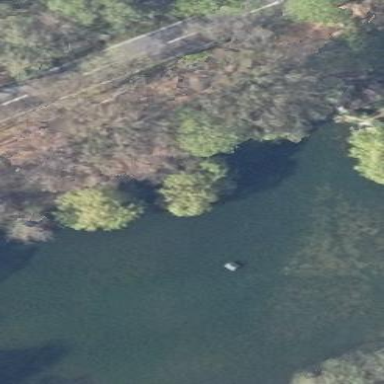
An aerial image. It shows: Serene pond surrounded by nature.